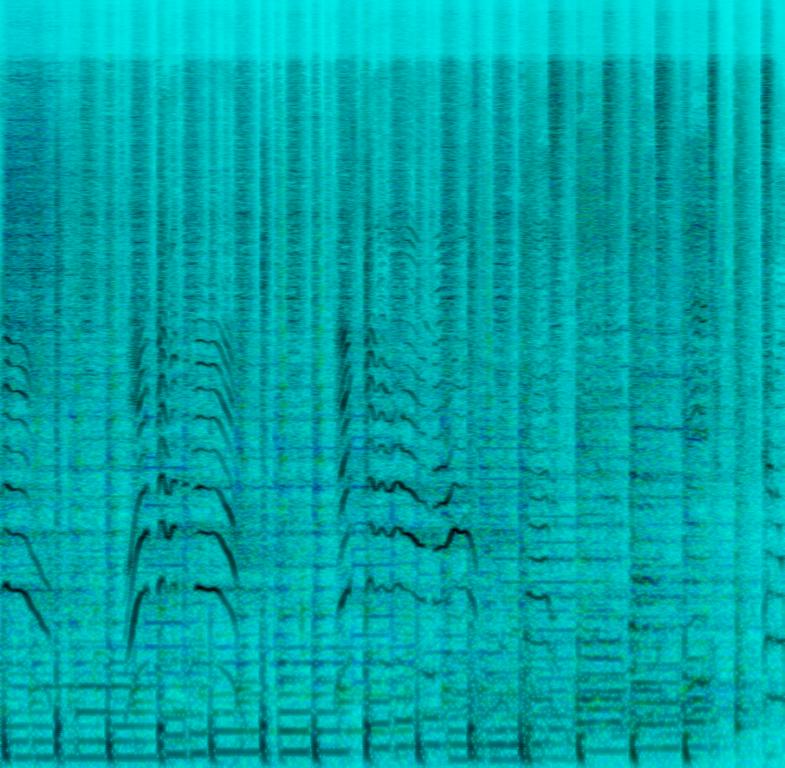
The Disco song features a passionate male vocal, alongside harmonizing background vocals, singing over sustained strings melody, piano melody, brass melody, punchy kick and snare hits, shimmering hi hats and some claps. It sounds funky, addictive and passionate - like something you would hear in clubs during the 70s.